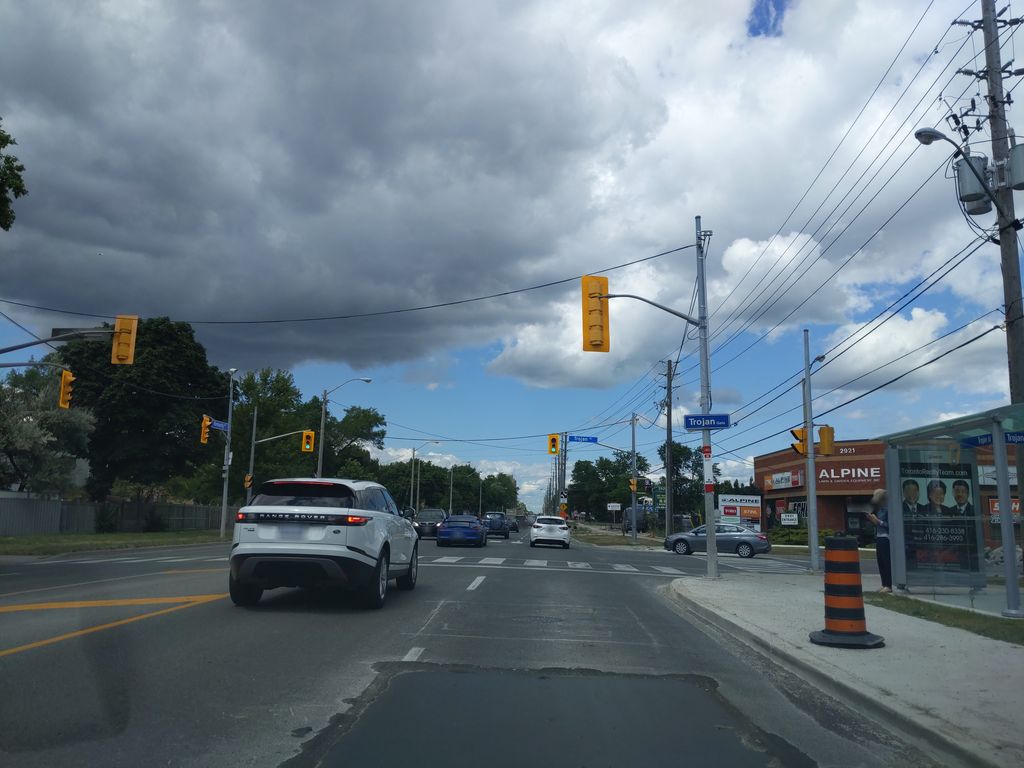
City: toronto